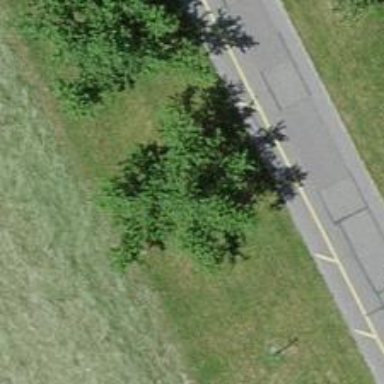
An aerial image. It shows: Avenue lined with deciduous broadleaved trees.